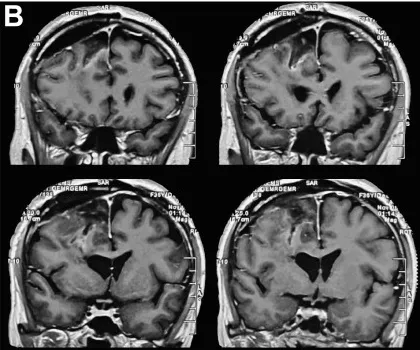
Postoperative head MRI findings. (B) Postoperative coronal cranial MRI indicated that the tumor was completely removed, the midline was in the center, and ventricular compression was relieved.
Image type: radiology (mri)